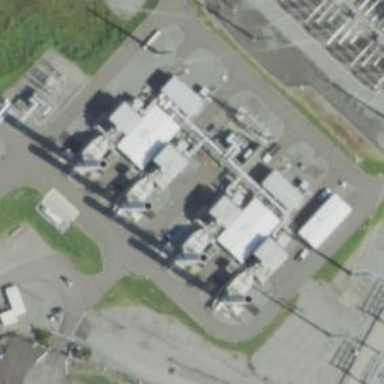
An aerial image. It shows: Gas-powered generator. It is gas turbine type generator.